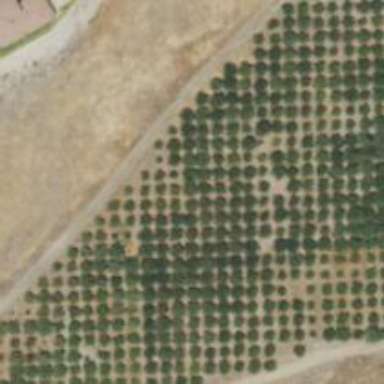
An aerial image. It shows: Orchard.